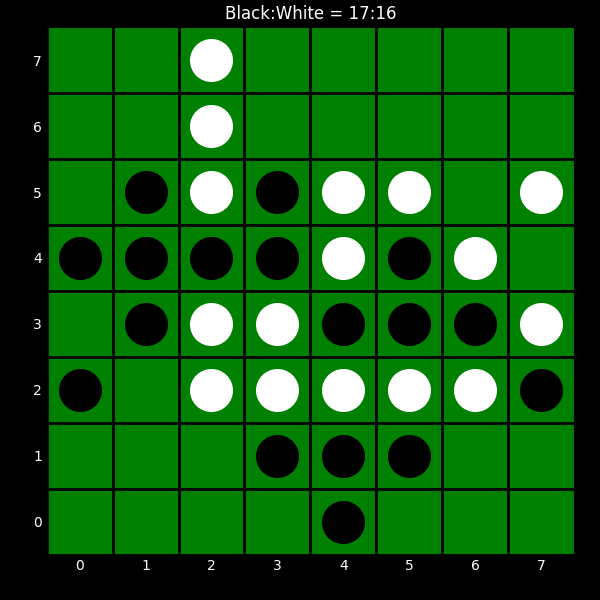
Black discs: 17
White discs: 16